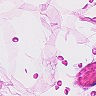
Metastatic tissue present: no